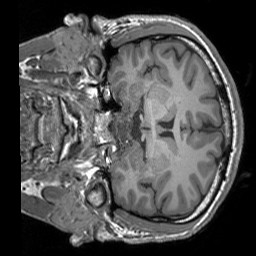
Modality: T1w
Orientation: coronal
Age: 24
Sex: male
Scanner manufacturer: siemens
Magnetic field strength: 3 T
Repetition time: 1.9 s
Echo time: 0.00252 s